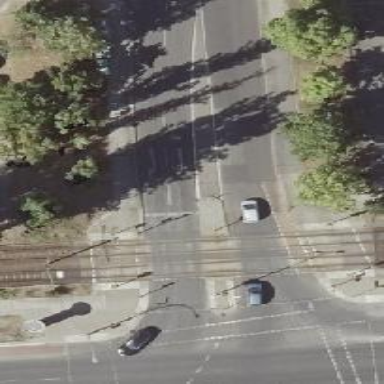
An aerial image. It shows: Tram level crossing on the railway.